Question: I'm new to xcode ios 7.
I've struggling a lot with navigation controls building app for iPhone ios7.
I don't want to use storyboard. I prefer to do it programmatically.
What i am trying to do.
I know how to create 'NavigationBar' & 'Navigation Toolbar' via 'AppDelegate.m'
But if it's possible i don't want to do it, because let's assume i want in to show just simple button "Go to Second View Controller" (No Navigation Bar or Toolbar here).
And now in i want to create Navigation Toolbar (bottom) with 4 different tabs linking to 'ViewControllers'!
But the trick is, i want to maintain different Navigation Bar (top) for every 'ViewController' (as you can see in this screenshot).
Here is my <URL>
And here is screenshot form Fancy app showing what i am trying to achieve.
Thanks a lot in advance!
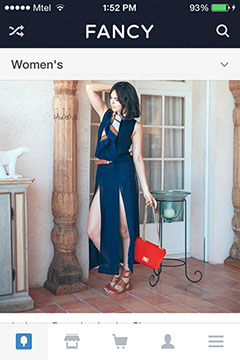
Answer: Just to give you an idea, When you tap the button on your first view controller, you can create a UINavigationController and set your second view controller as its root view controller. This way, your first view controller remains no nav bar view and the second view controller holds a Navigation controller. Try something like below:
'''
-(IBAction)goToSecondVC:(id)sender // An action for the button in your first VC
{
SecondViewController *secondVC = [[SecondViewController alloc] initWithNibName:@"SecondViewController" bundle:nil]; //Init with second view controller
UINavigationController *secondNavVC = [[UINavigationController alloc] initWithRootViewController:secondVC]; // create a navigation controller and set the root as your second view controller
[self presentViewController:secondNavVC animated:YES completion:nil]; // and then present it with anim or no anim..
}
'''